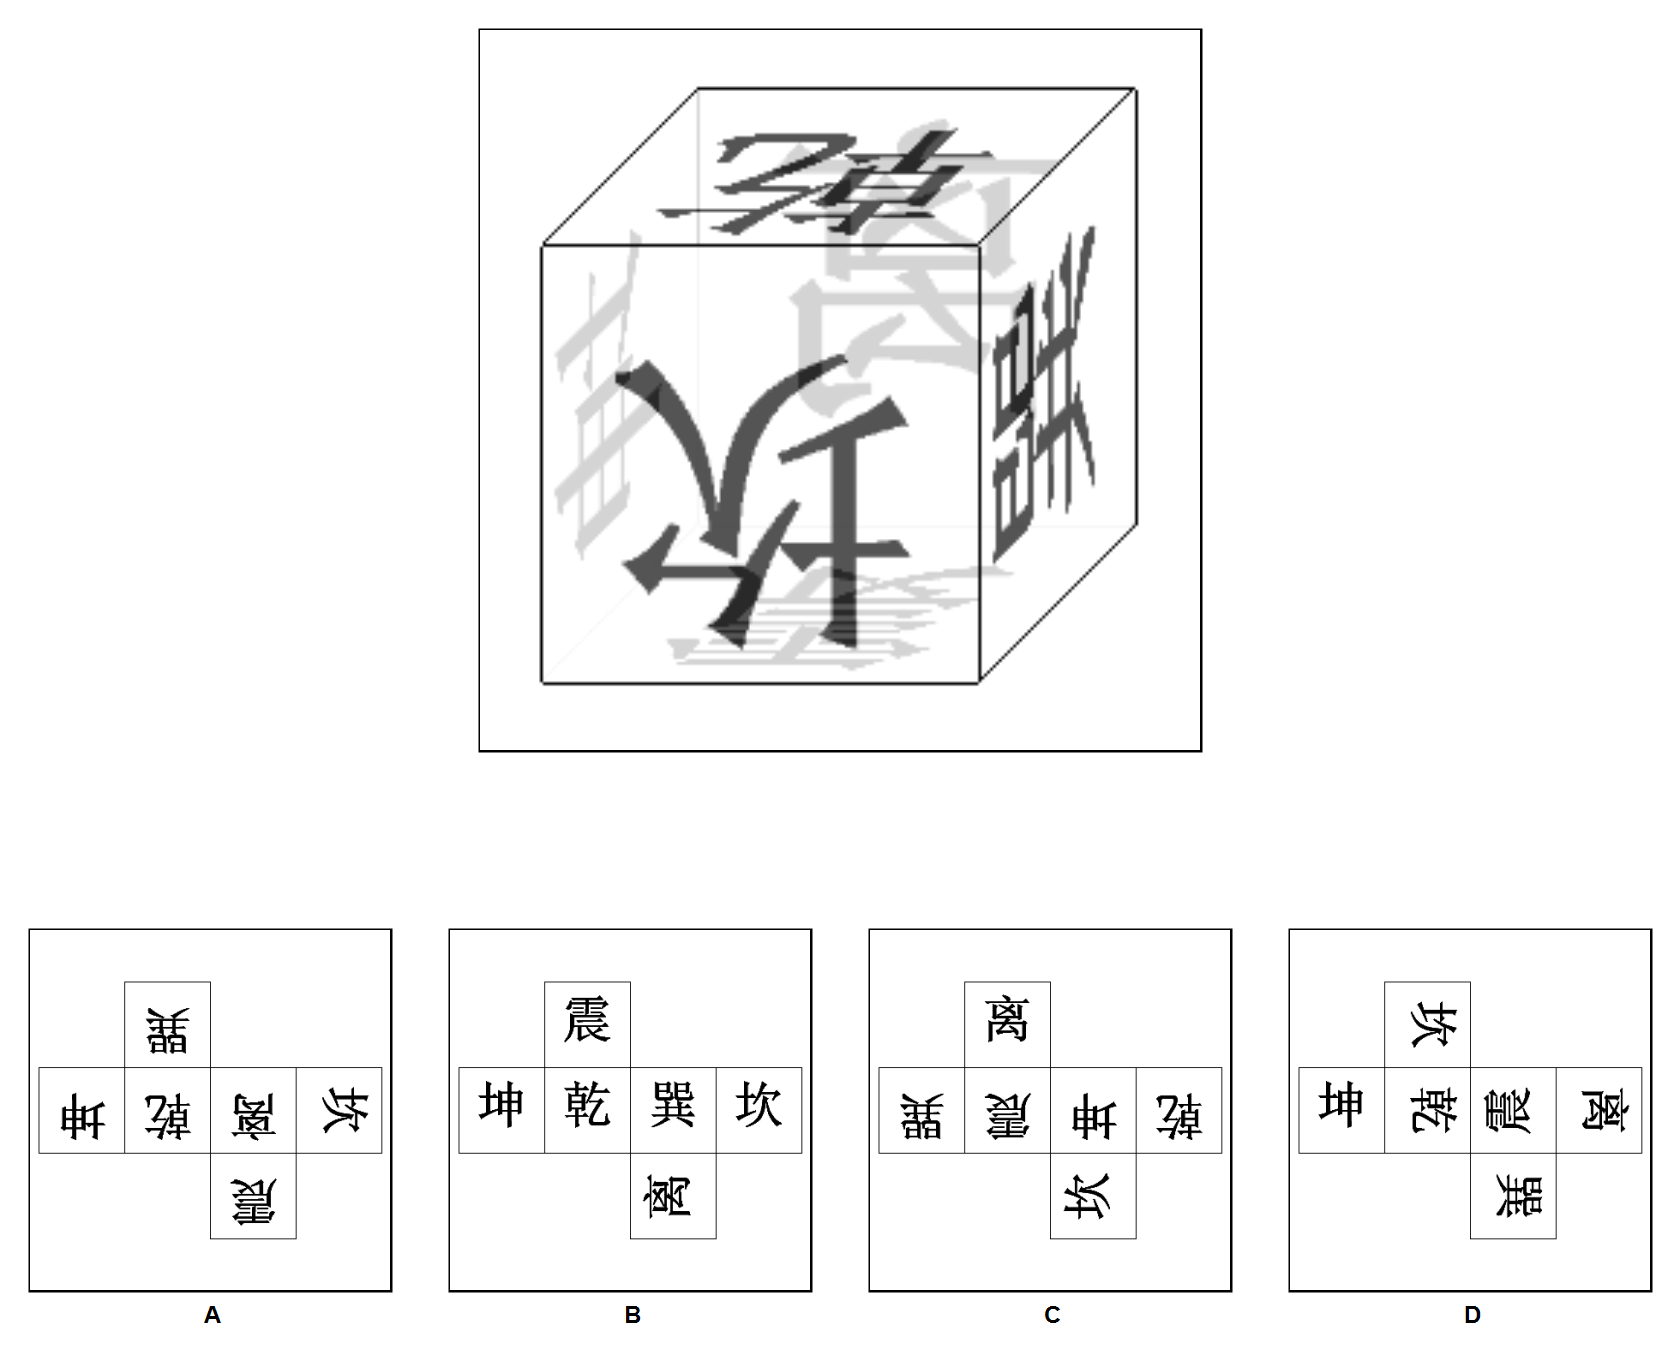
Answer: C